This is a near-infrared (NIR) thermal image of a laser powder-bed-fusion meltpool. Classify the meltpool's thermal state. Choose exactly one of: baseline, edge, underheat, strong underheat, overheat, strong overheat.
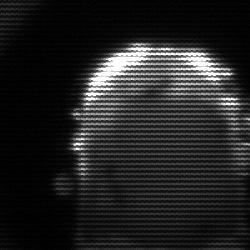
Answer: baseline